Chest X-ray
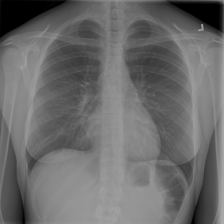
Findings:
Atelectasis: negative
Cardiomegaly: negative
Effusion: negative
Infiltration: negative
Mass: negative
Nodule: negative
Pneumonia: negative
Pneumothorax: negative
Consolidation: negative
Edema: negative
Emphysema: negative
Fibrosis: negative
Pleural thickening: negative
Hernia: negative